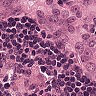
Metastatic tissue present: yes